Brain MRI, t2w sequence, axial 2D slice.
Patient: age 45, sex F, weight 95 kg, height 1.95 m
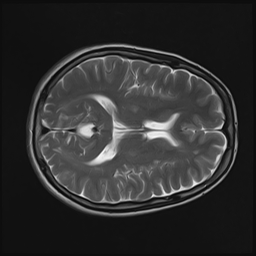